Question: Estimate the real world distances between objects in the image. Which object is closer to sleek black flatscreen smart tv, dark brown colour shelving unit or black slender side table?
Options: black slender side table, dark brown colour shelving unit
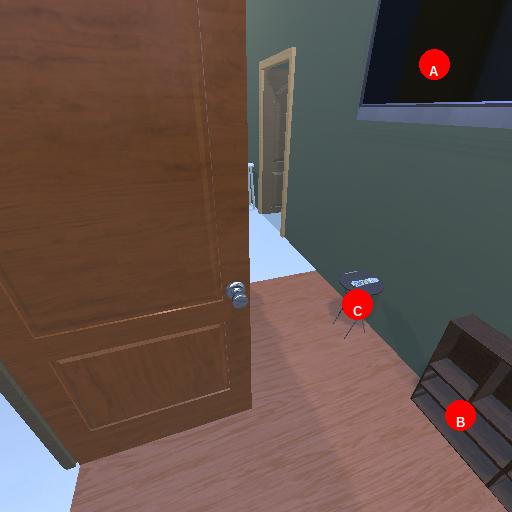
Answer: black slender side table